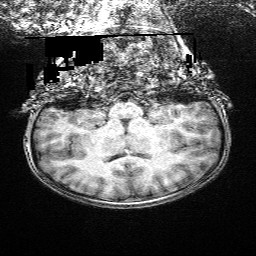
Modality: T1w
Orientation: sagittal